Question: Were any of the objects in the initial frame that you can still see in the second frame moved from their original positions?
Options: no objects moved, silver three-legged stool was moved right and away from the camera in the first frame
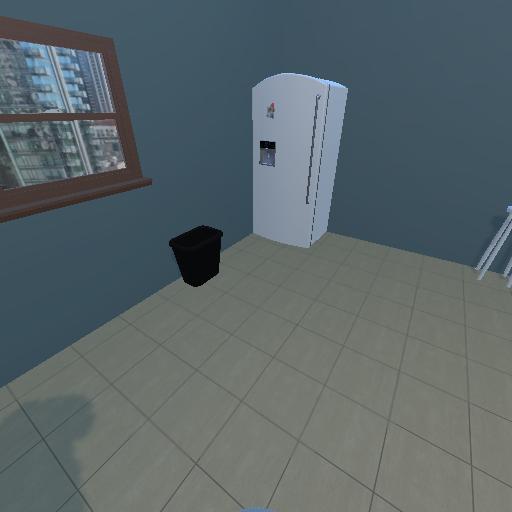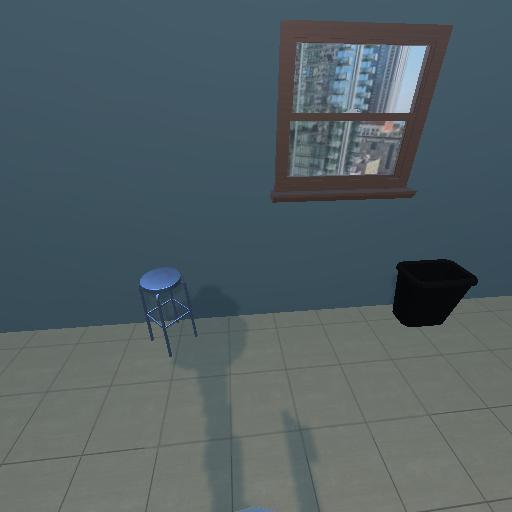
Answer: no objects moved